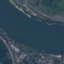
Land use / land cover: River